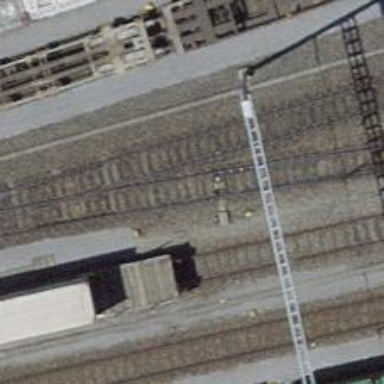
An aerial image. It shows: Railway switch.